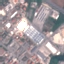
Land use / land cover class: Industrial